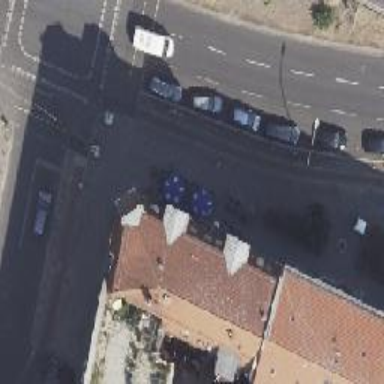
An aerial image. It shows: Café.